Field crop: tomato
Growth stage: 1
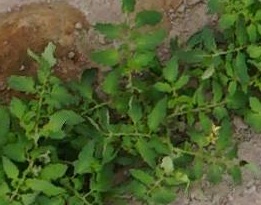
Species: tomato